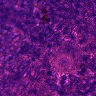
Metastatic tissue present: no